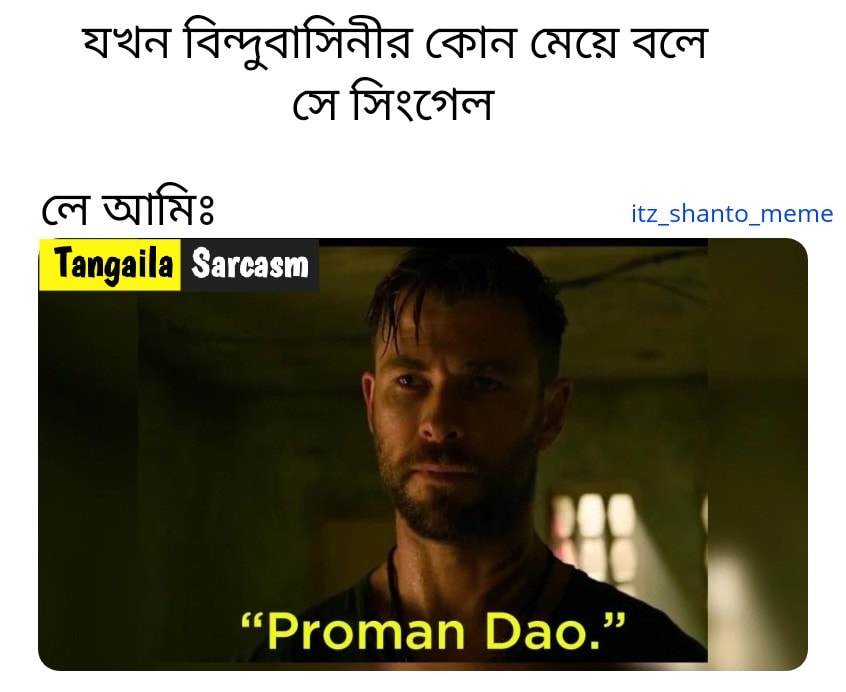
Caption: যখন বিন্দুবাসিনীর কোন মেয়ে বলে সে সিংগেল    লে আমিঃ  "Proman Dao."
Label: hate